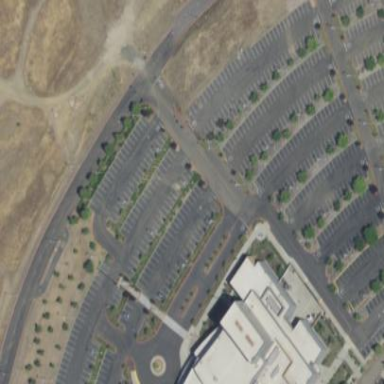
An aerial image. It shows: Parking area with surface.